Question: I am writing some hibernate utilities using Core java and as part of that , was able to use it in my local dev environment. When I build the jar, I can see the configuration file - hibernate.cfg.xml as follows

However when I run the main class, I keep getting the following error
Initial SessionFactory creation failed.org.hibernate.HibernateException: /hibernate.cfg.xml not found.
Any idea how to resolve it? I tried different answer but none is matching what I need. I am using Ant for build.
Regards,
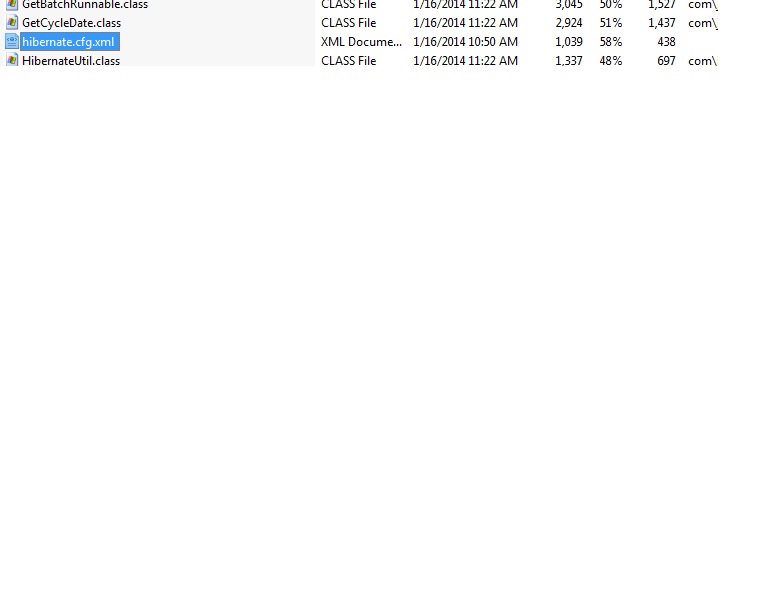
Answer: Here is the way to do this..
1. source code is under src.
2. copy the XML file under SRC folder.. and it should work.